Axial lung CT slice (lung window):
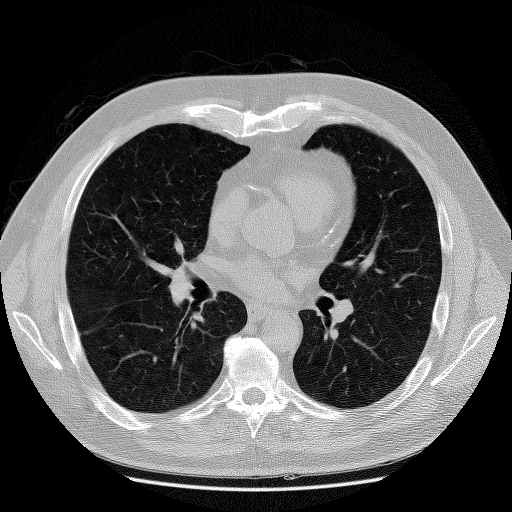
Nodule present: no